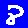
Digit: 8